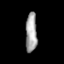
Tissue: skin
Cell type: Others
Senescence score: 0.7338
Nuclear area (px): 449
Mean DAPI intensity: 160.973